Current action and preconditions to check: trajectory_clear

Your task: For each precondition in the list above, predict whether it will hold at this action.

Consider the current scene as observed from the mobile robot's camera, and analyze the predicted future states of all dynamic agents (e.g., people, animals, vehicles, or any moving entities) within the NEXT SECOND.

IMPORTANT: Only answer "very likely" if you are absolutely certain—based on strong, clear evidence—that a dynamic agent will violate the precondition in the predicted future state. Do NOT answer "very likely" for unlikely, ambiguous, or low-probability risks.

Ask yourself for each precondition: Is there a high probability, with clear and convincing evidence, that the predicted future states of any dynamic agent will interfere with the predicted future state of the currently executing action within the NEXT SECOND, causing that precondition to fail?

Assess the risk level based on these predictions. Use "likely" or "very likely" if motions create a clear risk of interference.

Use "neutral" or "improbable" if agents are nearby but their predicted paths are clearly diverging or non-conflicting.

Failure Risk Categories: "very improbable", "improbable", "neutral", "likely", "very likely"

Answer Format: Output ONLY the probability_of_failure value from these categories: "very improbable", "improbable", "neutral", "likely", "very likely"

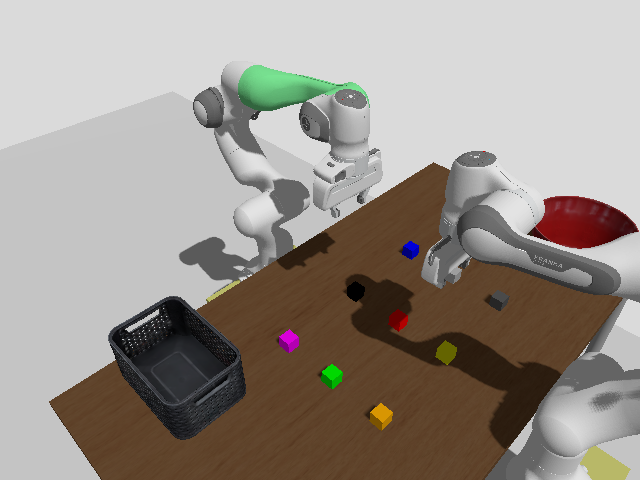

Answer: improbable